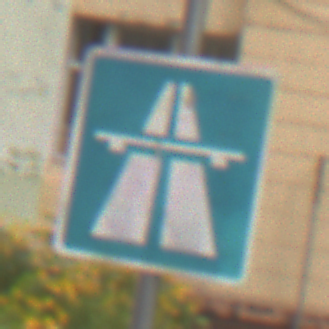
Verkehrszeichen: Autobahn
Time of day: MorningAfternoon
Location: Outdoor (Urban)
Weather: Overcast
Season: NotSpecified
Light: Natural